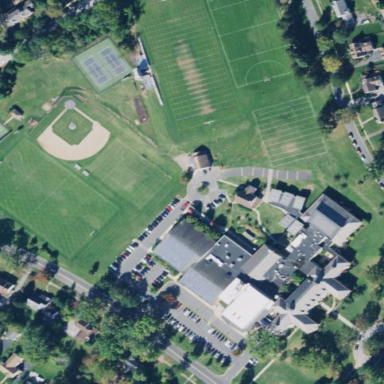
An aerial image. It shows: School.